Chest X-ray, PA view. Patient: 45 years old, sex M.
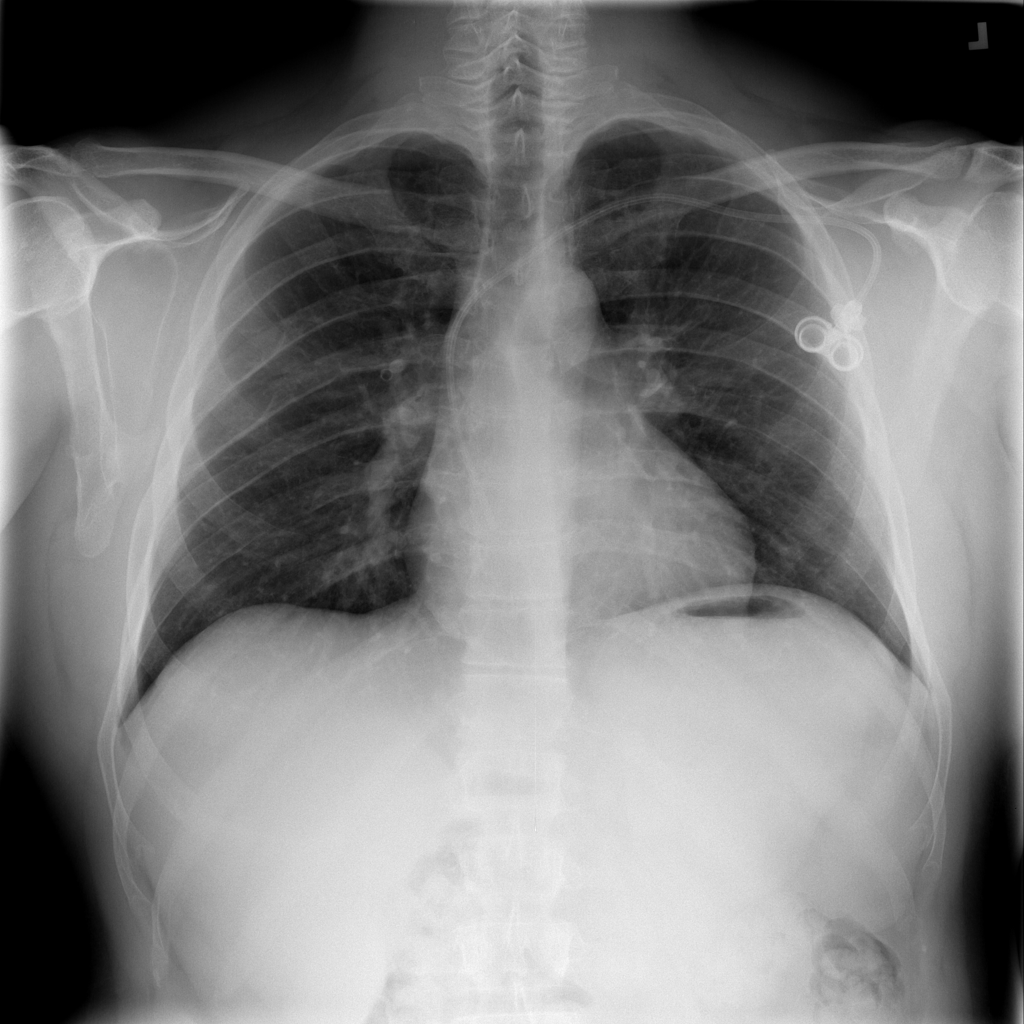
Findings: No Finding